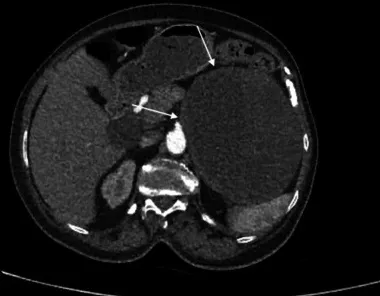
(B) Left adrenal schwannoma in the axial plane of the CT scan. The cystic necrotic component can be seen in this imaging study. The schwannoma was shown by a white arrow.
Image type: radiology (ct)